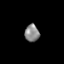
Tissue: skin
Cell type: Epithelial cells
Senescence score: 0.2711
Nuclear area (px): 244
Mean DAPI intensity: 137.037